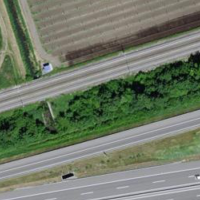
EUNIS habitat code: 57
Species observed at this site:
Milvus migrans
Columba palumbus